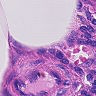
Metastatic tissue present: no